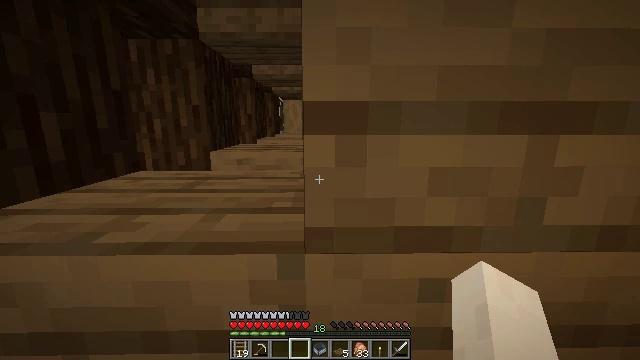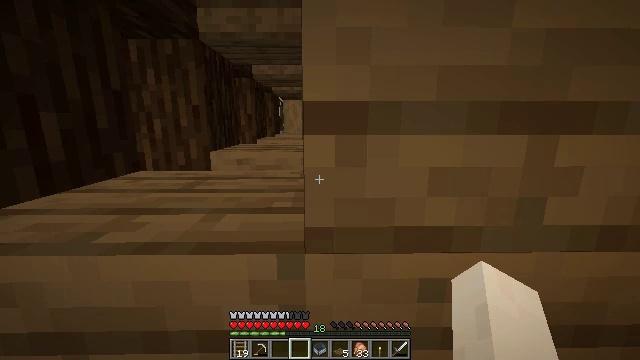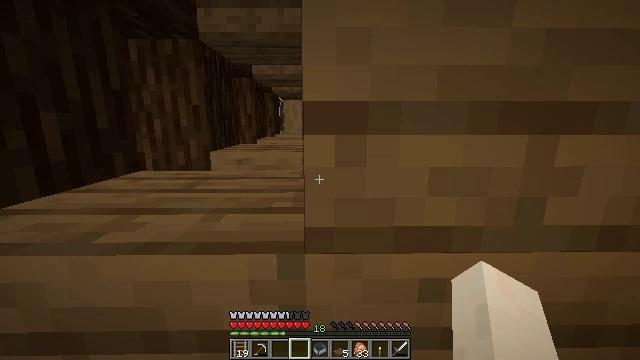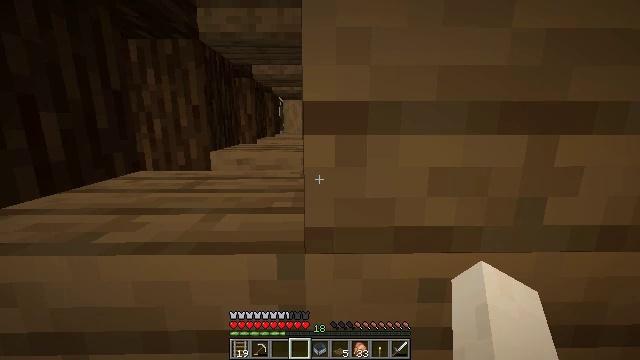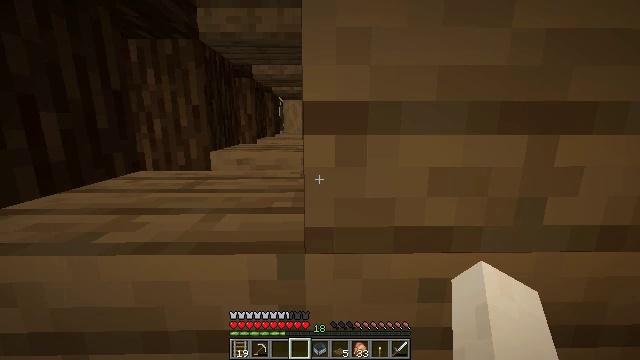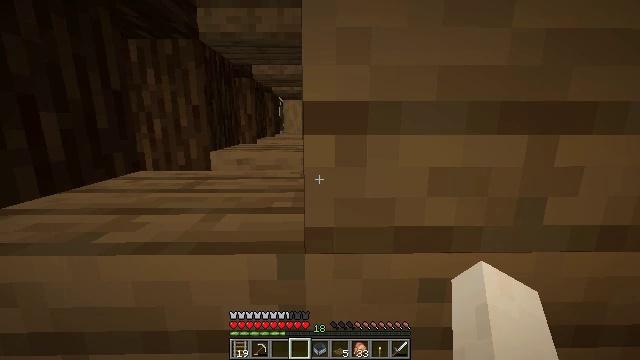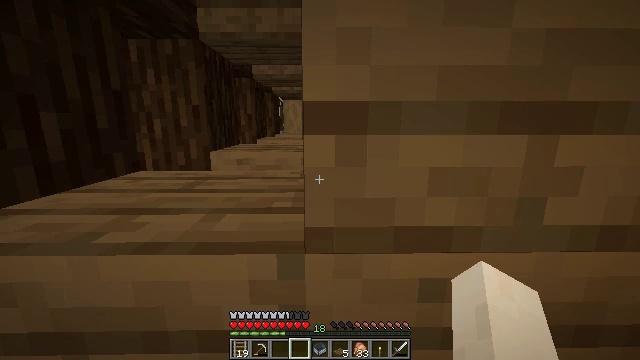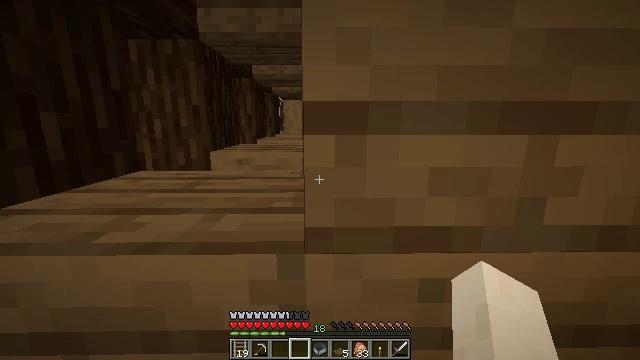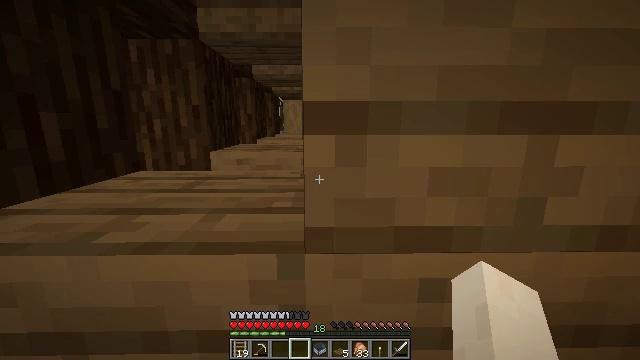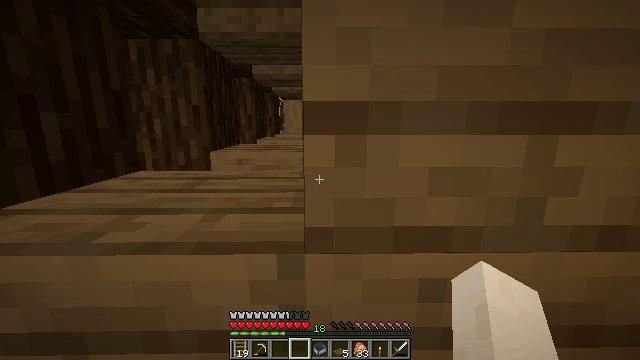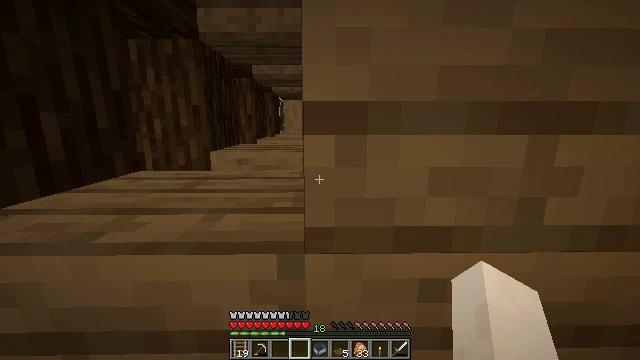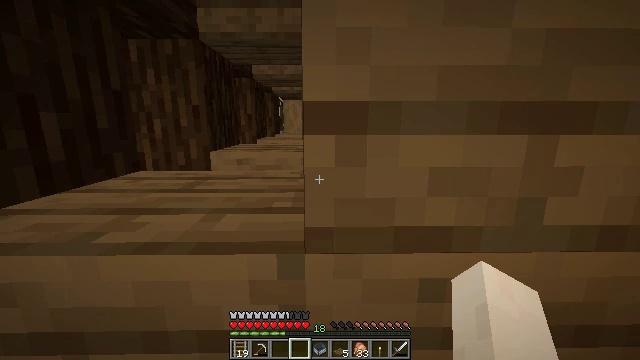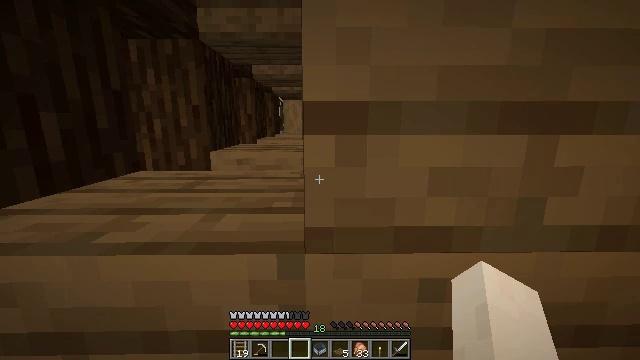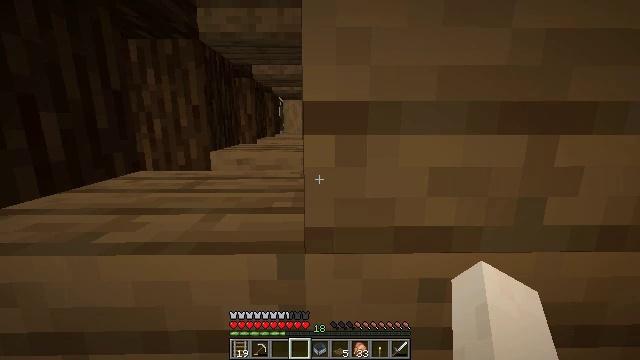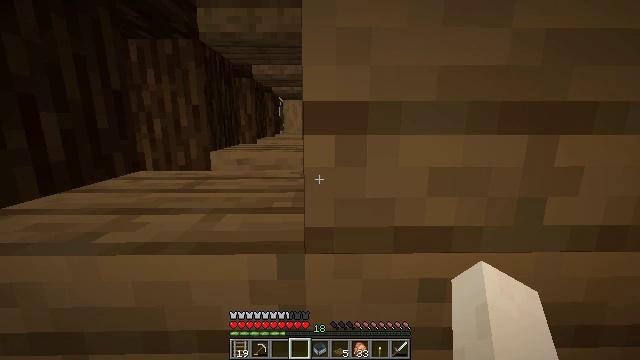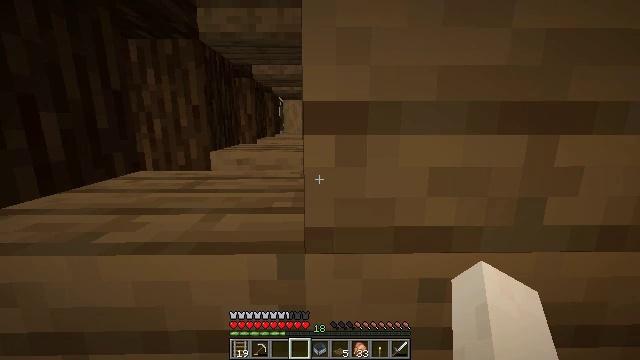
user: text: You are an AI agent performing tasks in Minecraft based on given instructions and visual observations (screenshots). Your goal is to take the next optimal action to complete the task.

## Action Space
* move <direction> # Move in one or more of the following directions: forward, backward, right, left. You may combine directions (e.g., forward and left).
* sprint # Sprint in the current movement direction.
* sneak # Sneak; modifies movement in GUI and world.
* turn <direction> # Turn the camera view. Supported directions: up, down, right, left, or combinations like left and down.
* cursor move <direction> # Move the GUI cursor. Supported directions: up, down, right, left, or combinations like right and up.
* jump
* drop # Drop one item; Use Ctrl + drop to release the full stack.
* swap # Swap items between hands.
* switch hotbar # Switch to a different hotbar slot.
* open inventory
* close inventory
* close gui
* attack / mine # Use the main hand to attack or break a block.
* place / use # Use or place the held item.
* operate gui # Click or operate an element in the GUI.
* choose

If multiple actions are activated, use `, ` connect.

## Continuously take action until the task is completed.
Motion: motion action
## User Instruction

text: Mine the stripped spruce log.
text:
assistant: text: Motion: no_op
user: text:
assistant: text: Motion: no_op
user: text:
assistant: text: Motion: no_op
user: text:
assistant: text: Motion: no_op
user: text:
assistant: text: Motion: no_op
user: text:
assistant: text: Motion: no_op
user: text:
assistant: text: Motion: no_op
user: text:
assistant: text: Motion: no_op
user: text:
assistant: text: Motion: no_op
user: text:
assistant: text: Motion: no_op
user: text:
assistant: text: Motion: no_op
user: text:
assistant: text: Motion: no_op
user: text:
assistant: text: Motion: no_op
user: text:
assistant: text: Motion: no_op
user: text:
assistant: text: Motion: no_op
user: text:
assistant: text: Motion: no_op
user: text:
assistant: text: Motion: no_op
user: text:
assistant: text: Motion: no_op
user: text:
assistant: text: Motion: no_op
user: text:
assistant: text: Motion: no_op
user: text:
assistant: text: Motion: no_op
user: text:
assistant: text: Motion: no_op
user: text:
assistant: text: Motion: no_op
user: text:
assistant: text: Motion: no_op
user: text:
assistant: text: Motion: no_op
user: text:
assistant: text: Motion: no_op
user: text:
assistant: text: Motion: no_op
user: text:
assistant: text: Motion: no_op
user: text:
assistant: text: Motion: no_op
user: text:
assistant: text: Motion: no_op